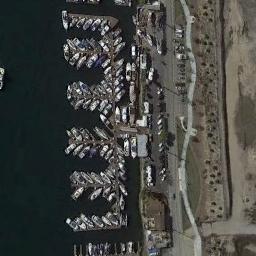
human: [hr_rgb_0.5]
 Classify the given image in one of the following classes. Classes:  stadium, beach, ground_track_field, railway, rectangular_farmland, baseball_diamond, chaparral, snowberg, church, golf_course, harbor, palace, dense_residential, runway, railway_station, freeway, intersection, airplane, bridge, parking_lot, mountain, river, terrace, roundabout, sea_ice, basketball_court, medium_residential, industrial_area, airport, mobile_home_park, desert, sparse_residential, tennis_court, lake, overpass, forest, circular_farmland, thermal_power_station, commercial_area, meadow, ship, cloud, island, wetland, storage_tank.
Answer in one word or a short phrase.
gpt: harbor